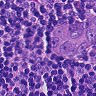
Metastatic tissue present: yes